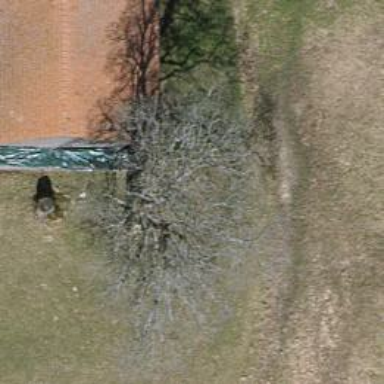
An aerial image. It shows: Broadleaved tree with lush foliage.